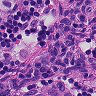
Metastatic tissue present: no